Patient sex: M
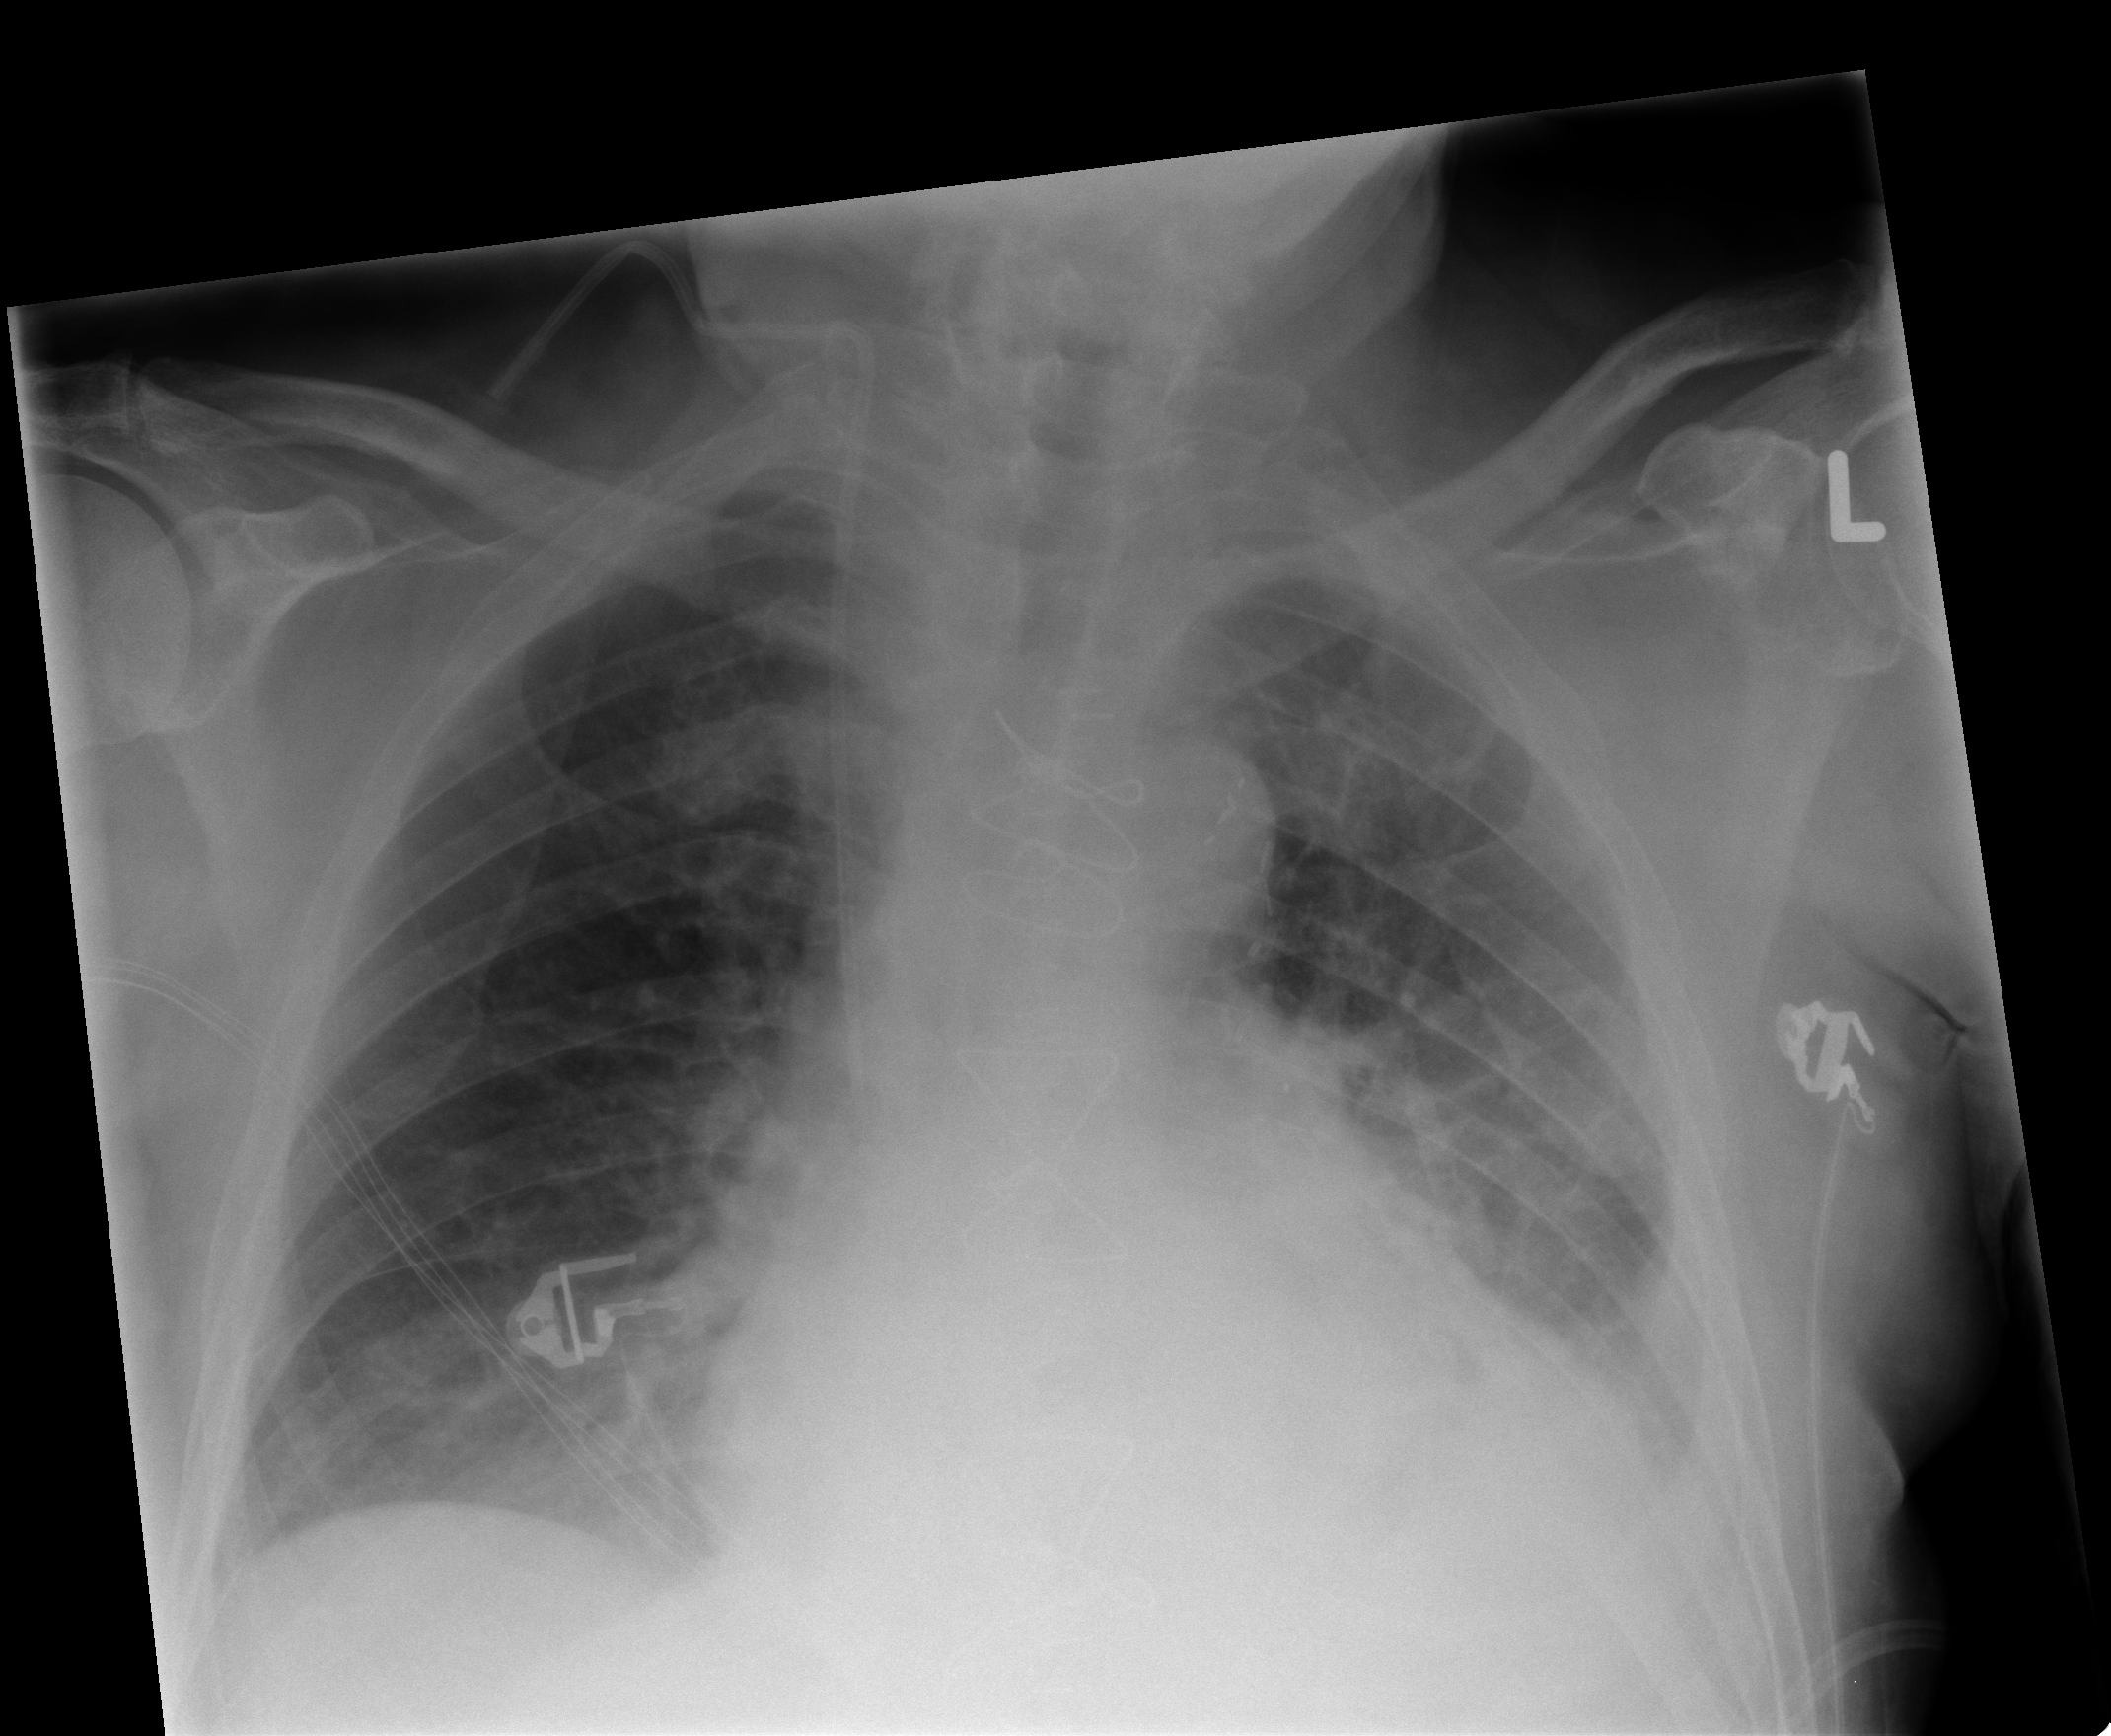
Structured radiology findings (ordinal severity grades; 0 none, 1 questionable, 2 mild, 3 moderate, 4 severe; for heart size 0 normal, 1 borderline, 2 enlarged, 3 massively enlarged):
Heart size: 2
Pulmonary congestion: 2
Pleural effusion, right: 0
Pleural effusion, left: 2
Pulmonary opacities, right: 0
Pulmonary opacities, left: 1
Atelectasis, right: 2
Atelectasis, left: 2